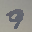
Label: 9